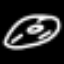
Label: donut